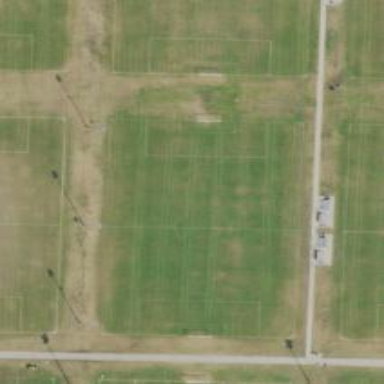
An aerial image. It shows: Soccer pitch designated for leisure and sports activities.